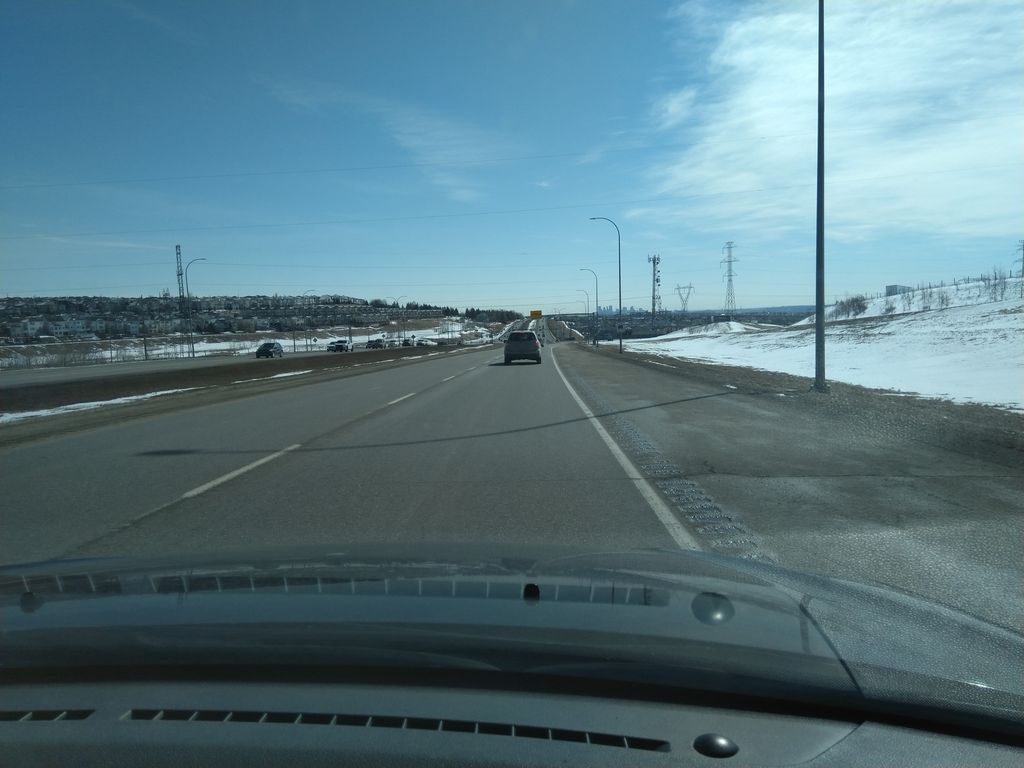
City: calgary